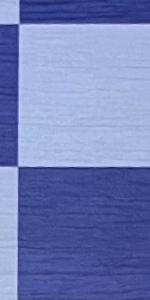
Label: Empty